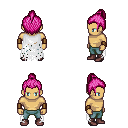
a pixel art fantasy rpg character, male body template, human, tanned skin, white tattered cape, teal pants, pink short topknot hairstyle, leather bracers, maroon shoes, four views (front, back, left, right), 2x2 character sprite sheet, small pixel art, hard edges, no anti-aliasing